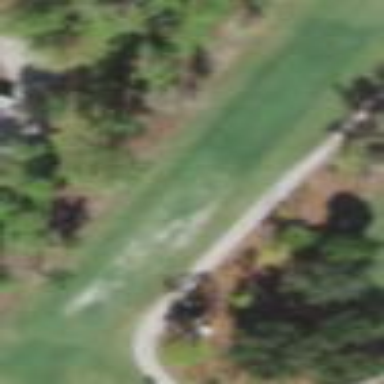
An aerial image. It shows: Golf tee on grassy land.